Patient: sex M, age 67
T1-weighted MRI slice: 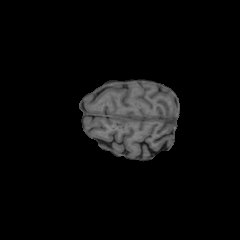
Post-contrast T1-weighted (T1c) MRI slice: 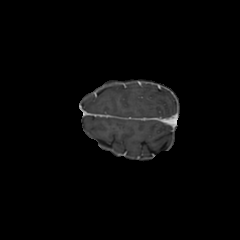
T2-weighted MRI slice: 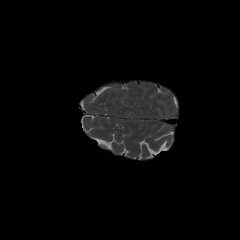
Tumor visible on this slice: no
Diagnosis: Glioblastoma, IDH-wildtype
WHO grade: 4